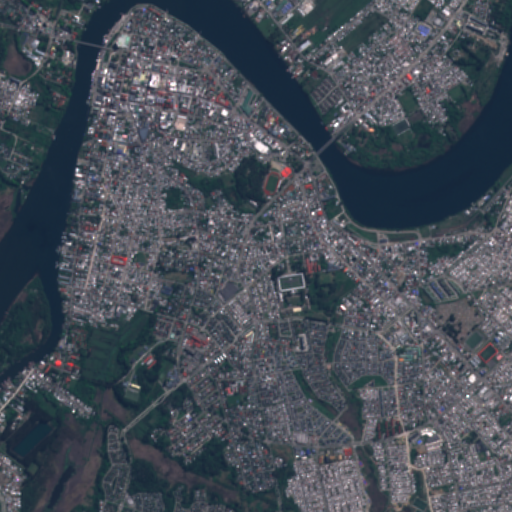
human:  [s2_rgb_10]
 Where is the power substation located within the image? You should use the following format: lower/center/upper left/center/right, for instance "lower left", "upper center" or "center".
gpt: The power substation is located in the center right of the image.
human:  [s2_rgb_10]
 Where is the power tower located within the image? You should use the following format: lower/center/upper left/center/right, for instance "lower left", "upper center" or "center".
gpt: The power tower is located in the lower right of the image.
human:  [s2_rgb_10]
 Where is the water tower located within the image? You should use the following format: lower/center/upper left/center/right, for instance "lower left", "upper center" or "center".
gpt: The water tower is located in the center right of the image.
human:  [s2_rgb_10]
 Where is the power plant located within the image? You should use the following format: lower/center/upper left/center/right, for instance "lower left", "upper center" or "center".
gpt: There is no power plant in the image.